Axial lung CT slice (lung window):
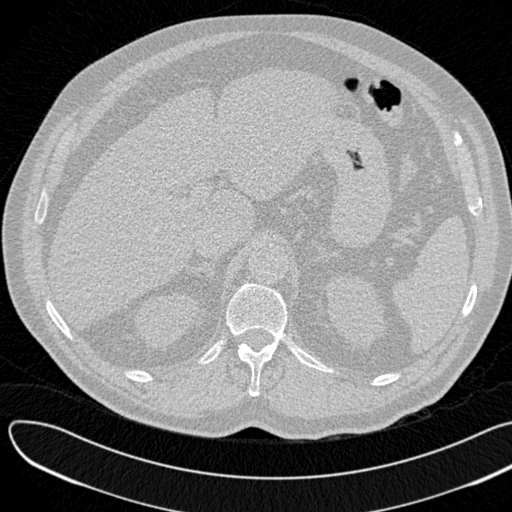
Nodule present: no